Question: I have read the <URL>; however, what I do not understand is how to connect to a specified table in a db using Peewee. Essentially all I'm trying to do is connect to a a table called 'Persons' in a db called 'as_schema', set up some sort of basic object-relational mapping, and print out all entries' 'aNum' column values.
My table 'Persons' that I'm trying to read from has the following columns:
- 'aNum'- 'access'- 'ajar'- 'ebr'- 'weekof'
My code consists of the following:
'''
import peewee
from peewee import *
db = MySQLDatabase('as_schema', user='root',passwd='')#this connection path works perfectly, tried it using the standard MySQLdb.connect
class Person(Model):
class Meta:
database = db
class User(Person):
aNum = CharField()
Person.create_table()
person = User(aNum = 'a549189')
person.save();
for person in Person:
print person.aNum
'''
The error I'm getting is:

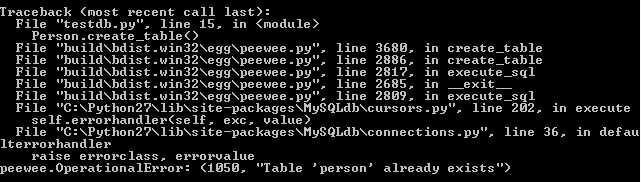
Answer: '''
class Person(Model):
class Meta:
database = db
db_table = 'Persons' # Add this.
'''
In the docs, you can find a list of supported meta options:
<URL>